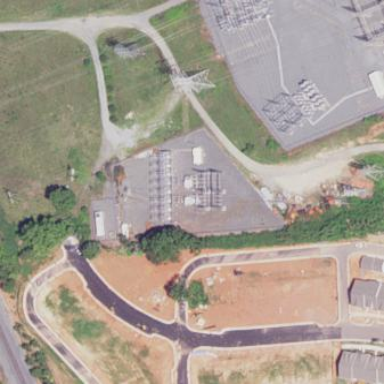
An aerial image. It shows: Distribution level power substation surrounded by fence.